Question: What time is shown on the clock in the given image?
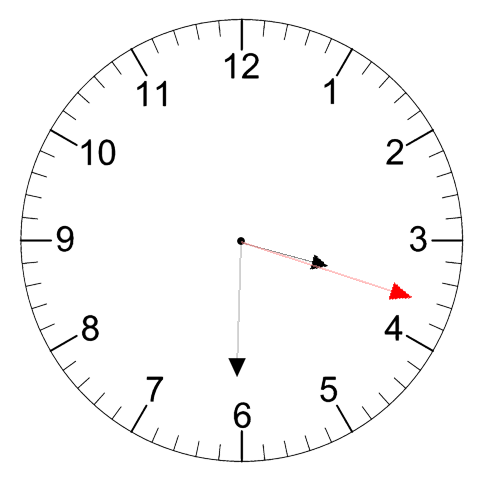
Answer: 03:30:18